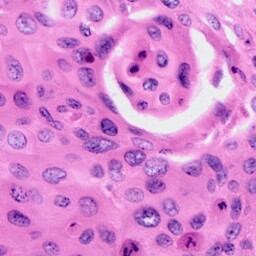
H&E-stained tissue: Cervix